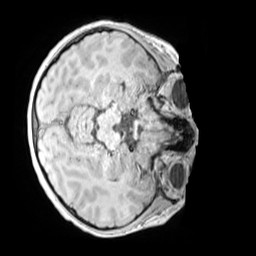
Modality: MP2RAGE
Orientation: axial
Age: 9
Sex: female
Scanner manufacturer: siemens
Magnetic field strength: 3 T
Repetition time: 4 s
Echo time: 0.00303 s